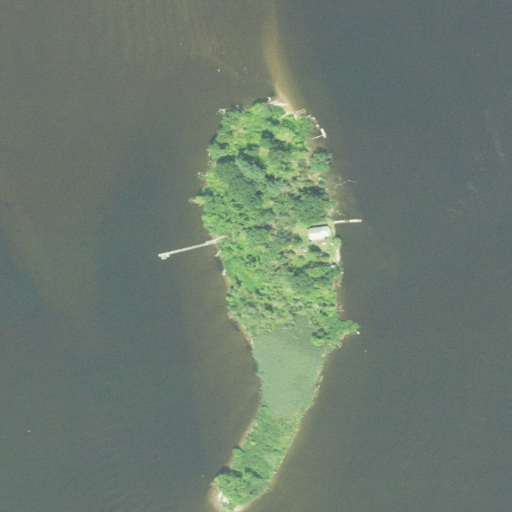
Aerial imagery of island in Connecticut named Brockway Island containing open water, herbaceous wetlands, mixed forest, open development, and barren land